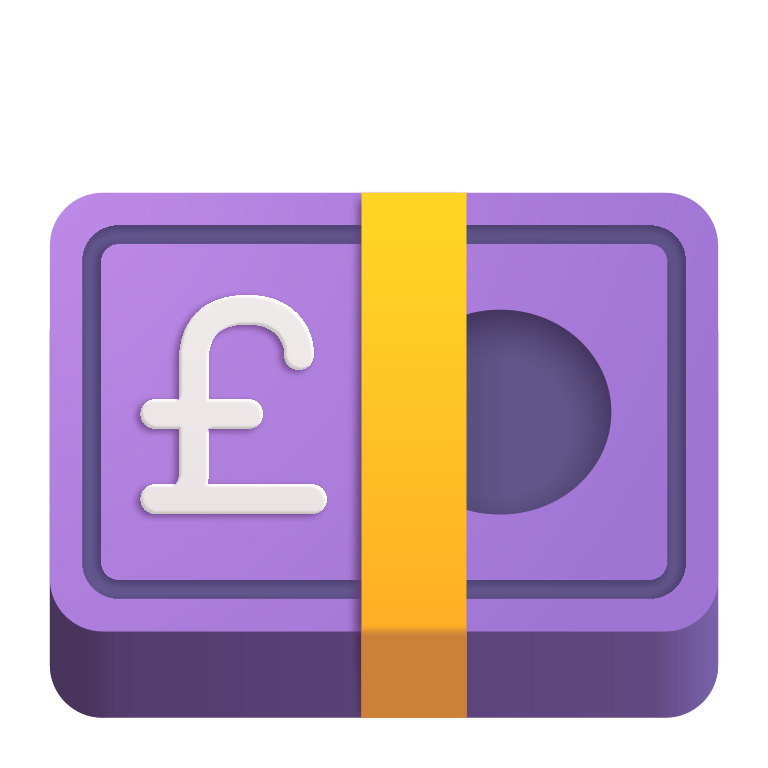
pound banknote color